Некоторые насекомые, такие как водомерки, могут свободно перемещаться по поверхности воды, так как их лапки густо покрыты несмачиваемыми волосками. Чтобы понять, как это возможно, рассмотрим следующую модельную задачу. Квадратную пластинку со стороной $a=10.0~\text{см}$ и толщиной $h=2.00~\text{мм}$ осторожно положили на водную поверхность. Плотность материала пластинки равна $\rho=1.1~\text{г/см}^3$, плотность воды равна $\rho=1.00~\text{г/см}^3$, а ее поверхностное натяжение составляет $\sigma=7.30\cdot 10^{-2}~\text{Н/м}$. Ускорение свободного падения равно $g=9.80~\text{м/с}^2$.
Найдите максимальную массу груза $m$, которую можно поставить на пластинку, чтобы она не утонула. Считайте, что под весом груза пластинка не прогибается.
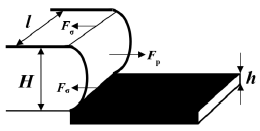
Решение: В результате на нижнюю поверхность пластинки площадью \( S=a^{2} \) действует разность давлений \( \Delta p=\rho_{0} g(H+h) \), что приводит к появлению направленной вертикально вверх силы \( F=\Delta p S \). Для определения величины \( H \) выделим некоторый объем воды шириной \( l \) вблизи ее контакта с пластинкой. На него действует сила поверхностного натяжения, равная \( F_{\sigma}=2 \sigma l \) а также сила, обусловленная давлением столба жидкости \( F_{\bar{p}}=\bar{p} \Delta S \), где среднее давление записывается как \[ \bar{p}=\frac{1}{2} \rho_{0} g H \] при площади сечения \( \Delta S=H l \) Из условия равновесия воды \[ F_{\sigma}=F_{\bar{p}} \] следует, что перепад высот равен \( H=2 \sqrt{\cfrac{\sigma}{\rho_{0} g}} \) На дополнительный груз на пластинке действует сила тяжести, равная \( F_{m}=m g \) и из условия равновесия \( F_{p}+F_{m}=F \) находим массу груза
Ответ: \( m=\left(\rho_{0}-\rho\right) a^{2} h+2 a^{2} \sqrt{\cfrac{\sigma \rho_{0}}{g}}=52.62~\text{г}\)
Темы:
T, Термодинамика, Поверхностное натяжение, 2021, Жаутыковские